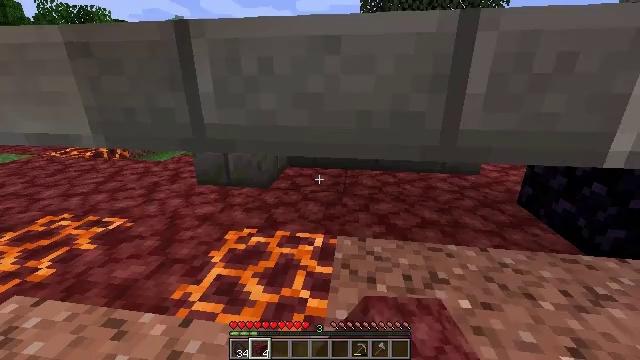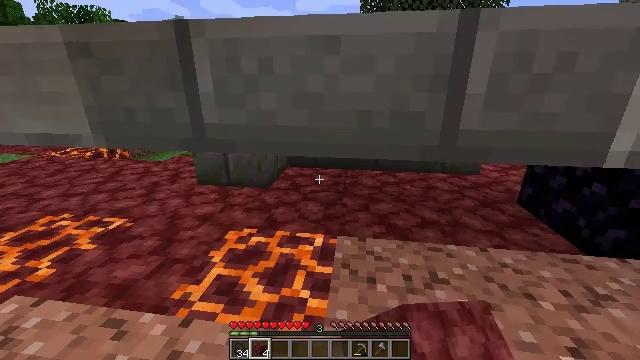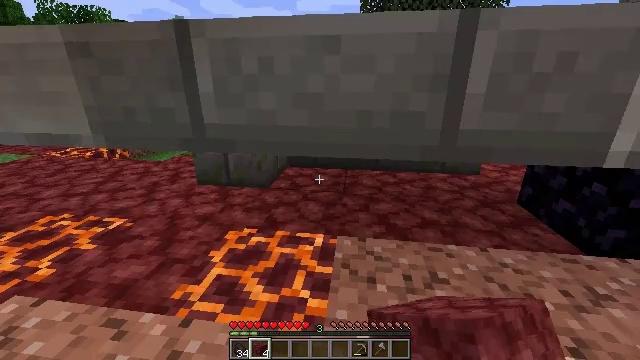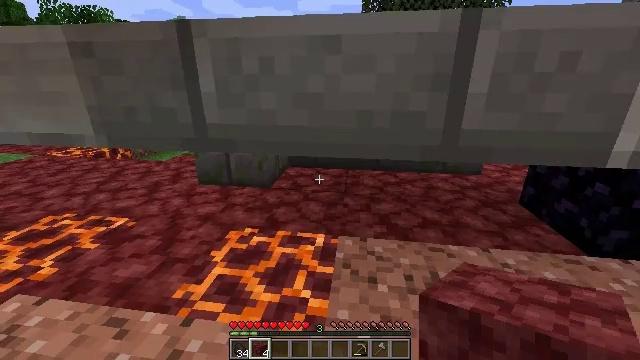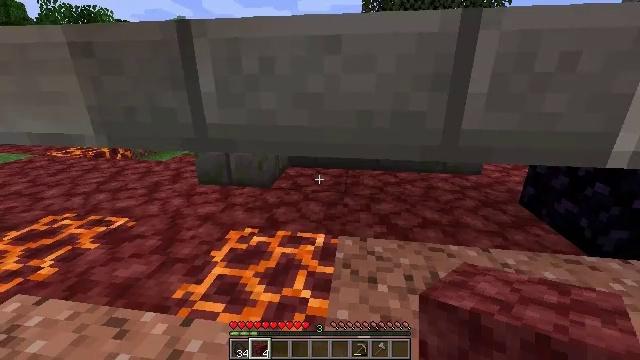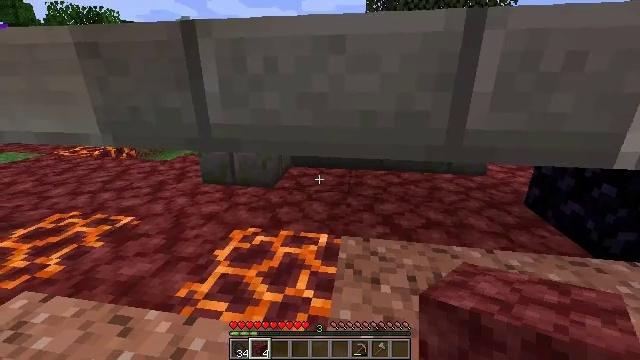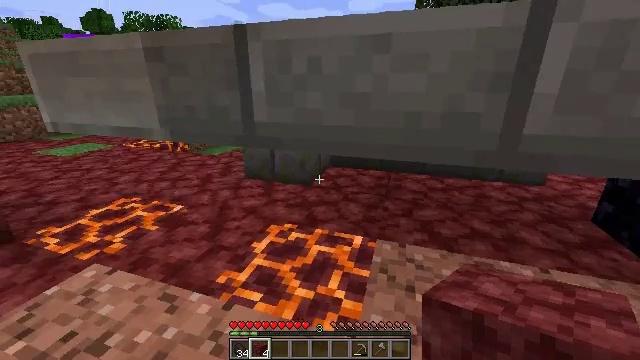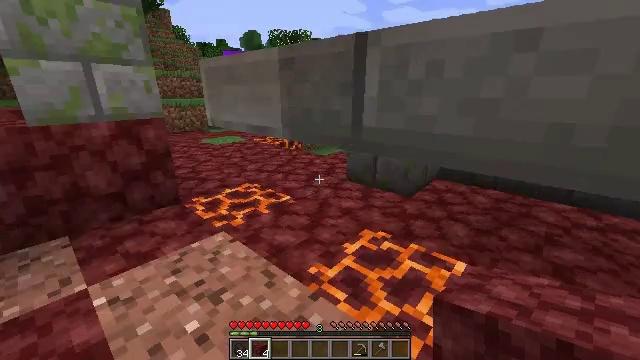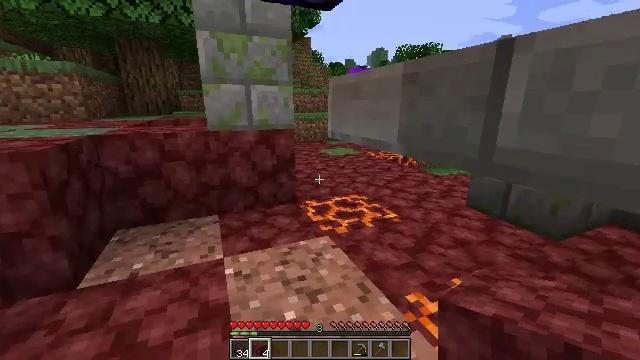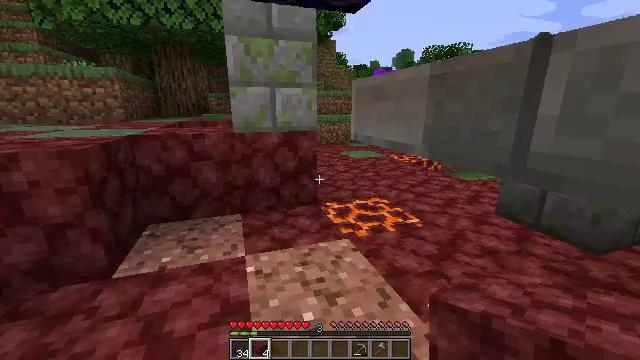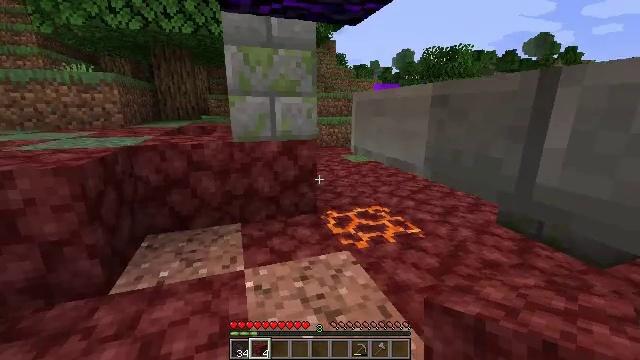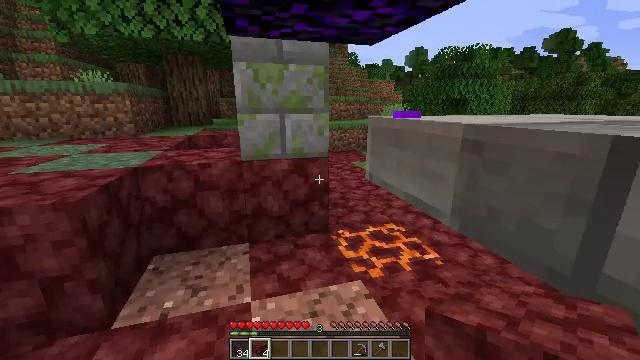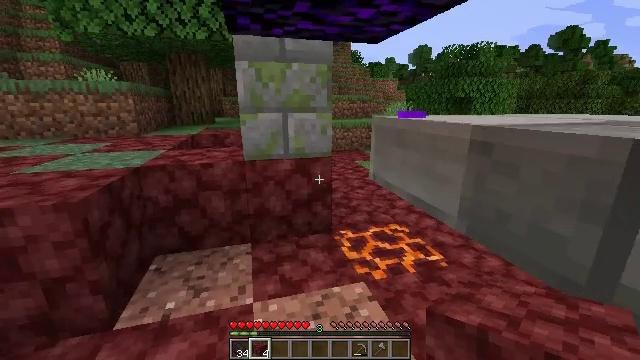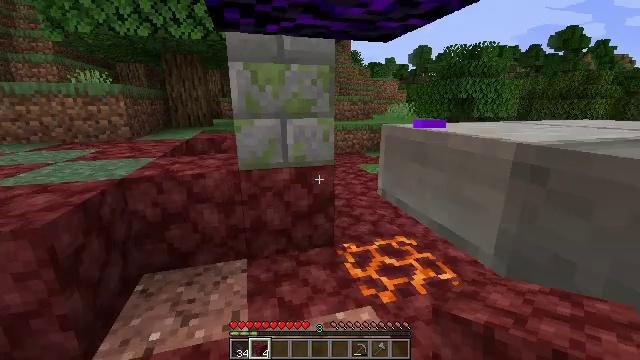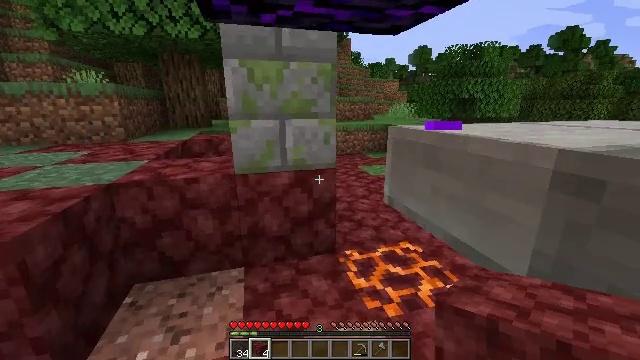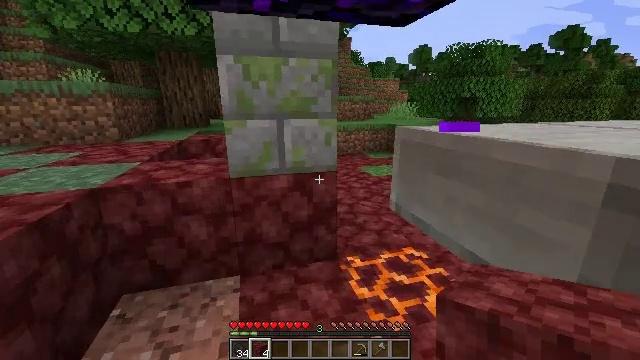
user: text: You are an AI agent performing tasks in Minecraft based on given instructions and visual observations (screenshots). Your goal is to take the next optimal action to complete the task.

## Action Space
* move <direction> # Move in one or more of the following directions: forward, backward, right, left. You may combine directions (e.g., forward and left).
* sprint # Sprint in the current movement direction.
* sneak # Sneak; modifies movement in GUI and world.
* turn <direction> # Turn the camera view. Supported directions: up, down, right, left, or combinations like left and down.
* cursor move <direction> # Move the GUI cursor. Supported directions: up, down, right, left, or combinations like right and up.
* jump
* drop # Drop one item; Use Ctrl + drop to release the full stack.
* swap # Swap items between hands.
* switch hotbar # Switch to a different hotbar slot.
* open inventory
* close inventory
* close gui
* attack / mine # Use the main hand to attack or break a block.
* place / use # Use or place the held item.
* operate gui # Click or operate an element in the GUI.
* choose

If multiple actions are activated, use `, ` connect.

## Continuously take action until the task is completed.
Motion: motion action
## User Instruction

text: Break the smooth stone slab to reuse it.
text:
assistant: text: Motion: sneak
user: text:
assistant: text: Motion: sneak
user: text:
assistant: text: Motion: sneak
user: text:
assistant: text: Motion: sneak
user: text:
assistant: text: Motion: sneak
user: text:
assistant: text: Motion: sneak, turn left
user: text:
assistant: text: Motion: sneak, turn left and up
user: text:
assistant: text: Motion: sneak, turn left and up
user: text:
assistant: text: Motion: turn left
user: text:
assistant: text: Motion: move forward
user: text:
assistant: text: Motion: move forward, turn left
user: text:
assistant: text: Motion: move forward
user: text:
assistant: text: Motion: move forward
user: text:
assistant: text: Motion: move forward
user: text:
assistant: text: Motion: move forward
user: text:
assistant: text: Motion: move forward
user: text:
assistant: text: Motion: move forward
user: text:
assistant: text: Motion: move forward and move left
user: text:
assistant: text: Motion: move forward and move left
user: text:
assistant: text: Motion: move forward and move left, turn right
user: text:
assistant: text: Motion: move forward, turn right and down
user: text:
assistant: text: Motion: move forward, turn right
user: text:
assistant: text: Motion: move forward, turn right
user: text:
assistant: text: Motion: move forward and move right, turn right
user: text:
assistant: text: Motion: move forward and move right, turn right
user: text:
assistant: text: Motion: move forward and move right, turn right
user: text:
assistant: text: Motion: move forward, turn right
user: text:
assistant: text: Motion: move forward, turn right
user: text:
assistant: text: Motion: move forward
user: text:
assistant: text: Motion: move forward